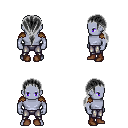
a pixel art fantasy rpg character, male body template, dark elf, purple skin, leather shoulder armor, metal pants, gray ponytail hairstyle, brown shoes, four views (front, back, left, right), 2x2 character sprite sheet, small pixel art, hard edges, no anti-aliasing